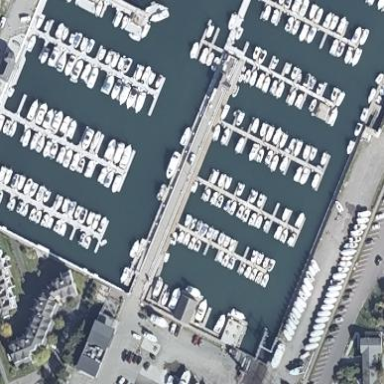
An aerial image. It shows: Man-made pier.